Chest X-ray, PA view. Patient: 64 years old, sex M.
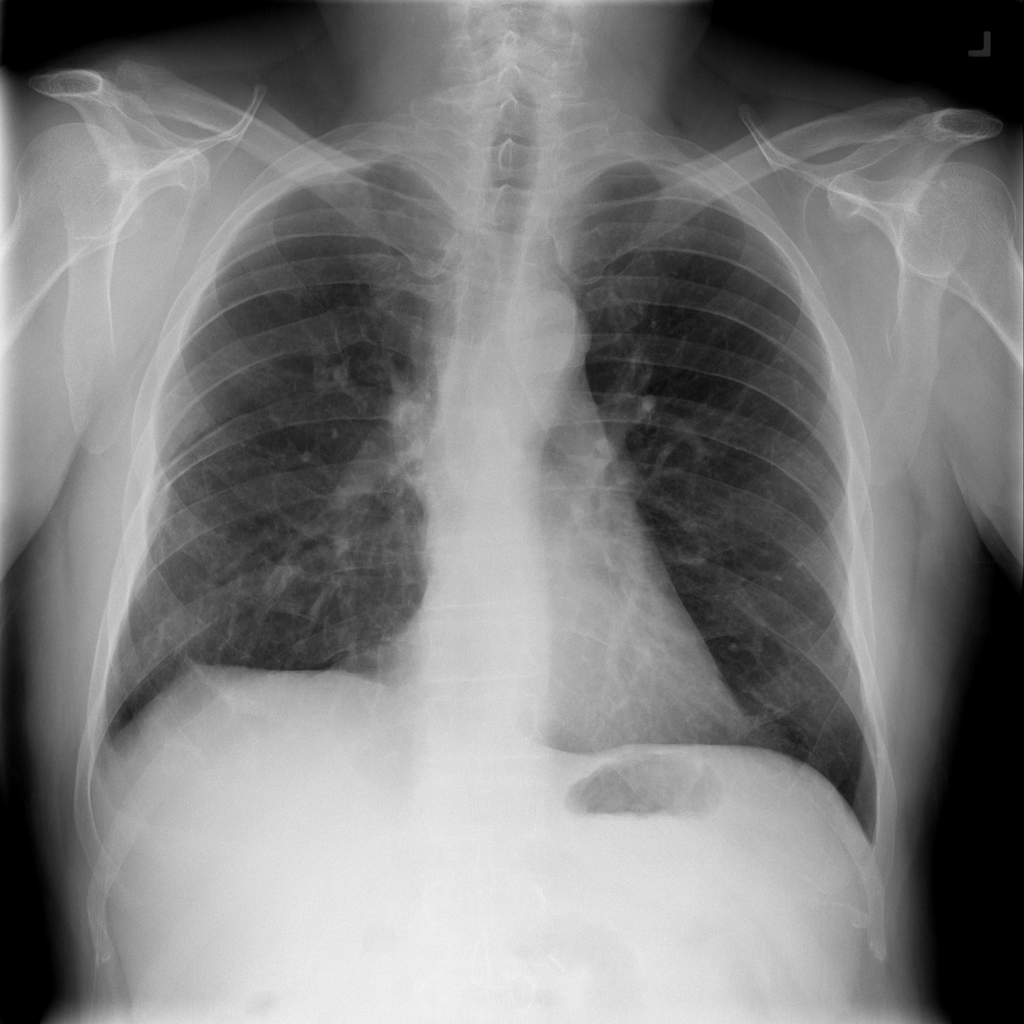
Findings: Pleural_Thickening